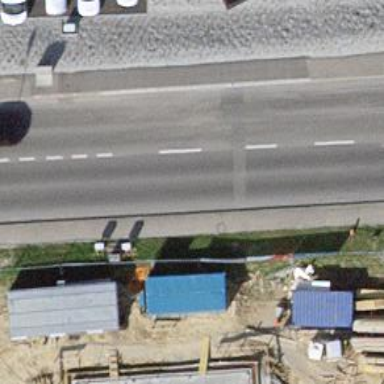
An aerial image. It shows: Road with sidewalk available for pedestrians.